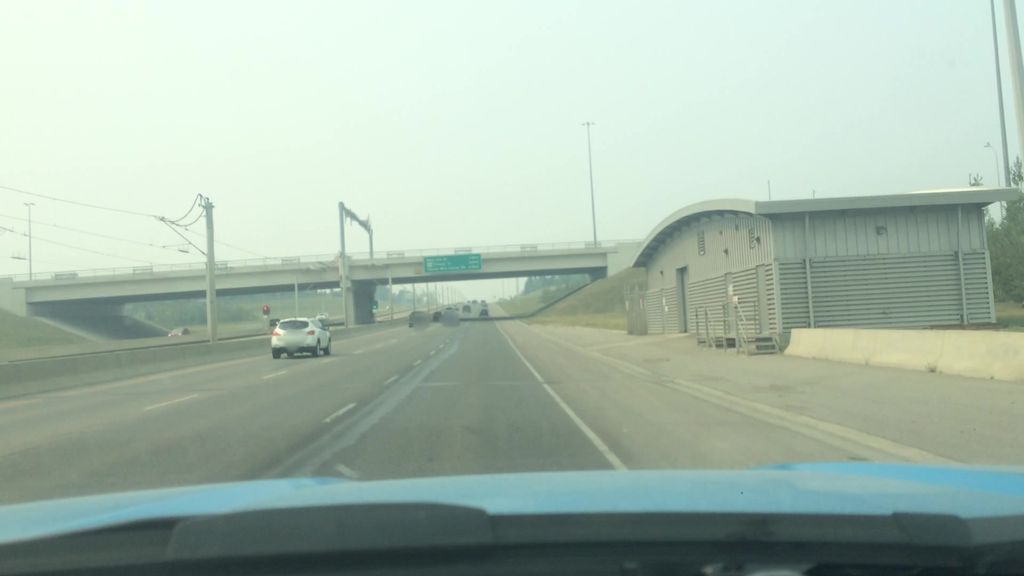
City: calgary